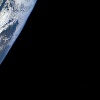
Label: space